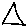
Label: triangle